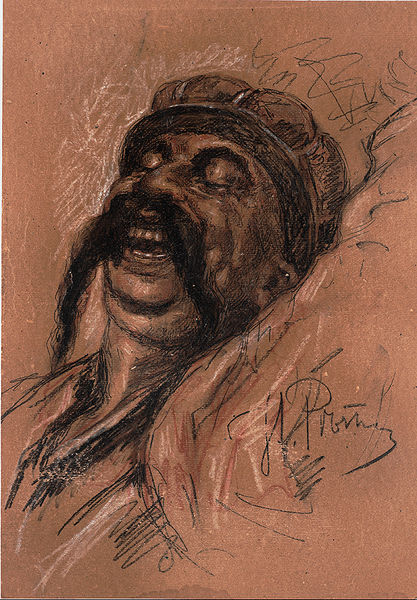
Titel: Sketch for a Cossack from the Zaporozhia Region (Zaporozhets)
Künstler: Il'ia Repin
Standort: Amherst (Massachusetts, USA)
Institution: Mead Art Museum, Amherst College
Schlagwörter: hat, pillow, pillows, red, white, black, face, gray, grey, hair, nose, painting, portrait, brown, man, skin, ear, head, orange, eyes, drawing, paper, black and white, bonnet, cap, chin, mouth, wrinkles, sketch, beard, pen, happy, smiling, cheecks, cheeks, neck, plan, signature, dreaming, pencil, eye, lines, chalk, asleep, charcoal, sleeping, tan, open, angry, eyebrow, russian, scribble, laughing, mustache, moustache, mexican, bear, demon, teeth, eyes closed, closed eyes, signed, whote, closed, laugh, theif, mouthe, plump, snoring, lids, open mouth, double chin, jowls, laughing man, doube chin, self-portrayal, sneezing, mouthsache, laughin, rgey, grgay